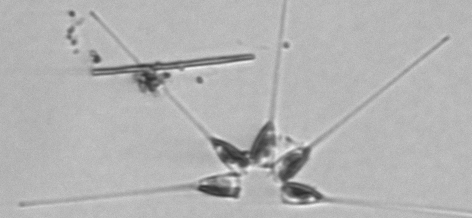
Label: Asterionellopsis_glacialis